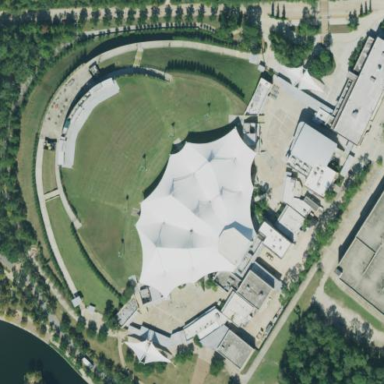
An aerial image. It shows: Theatre.